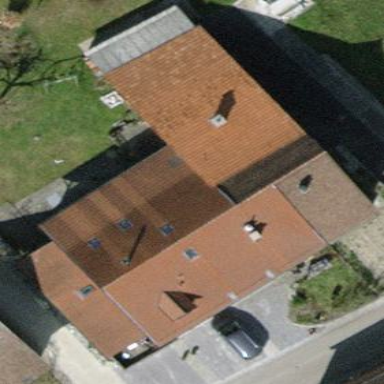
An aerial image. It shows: Terrace building with gabled roof.